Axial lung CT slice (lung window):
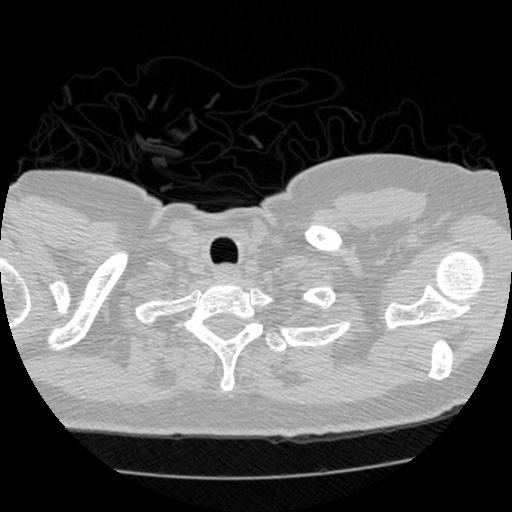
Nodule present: no